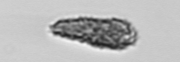
Label: Pseudochattonella_farcimen